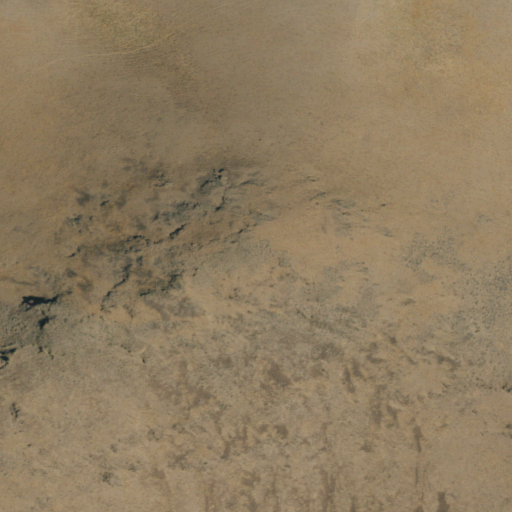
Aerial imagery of mountain in Nevada named Grass Mountain containing grassland and shrub